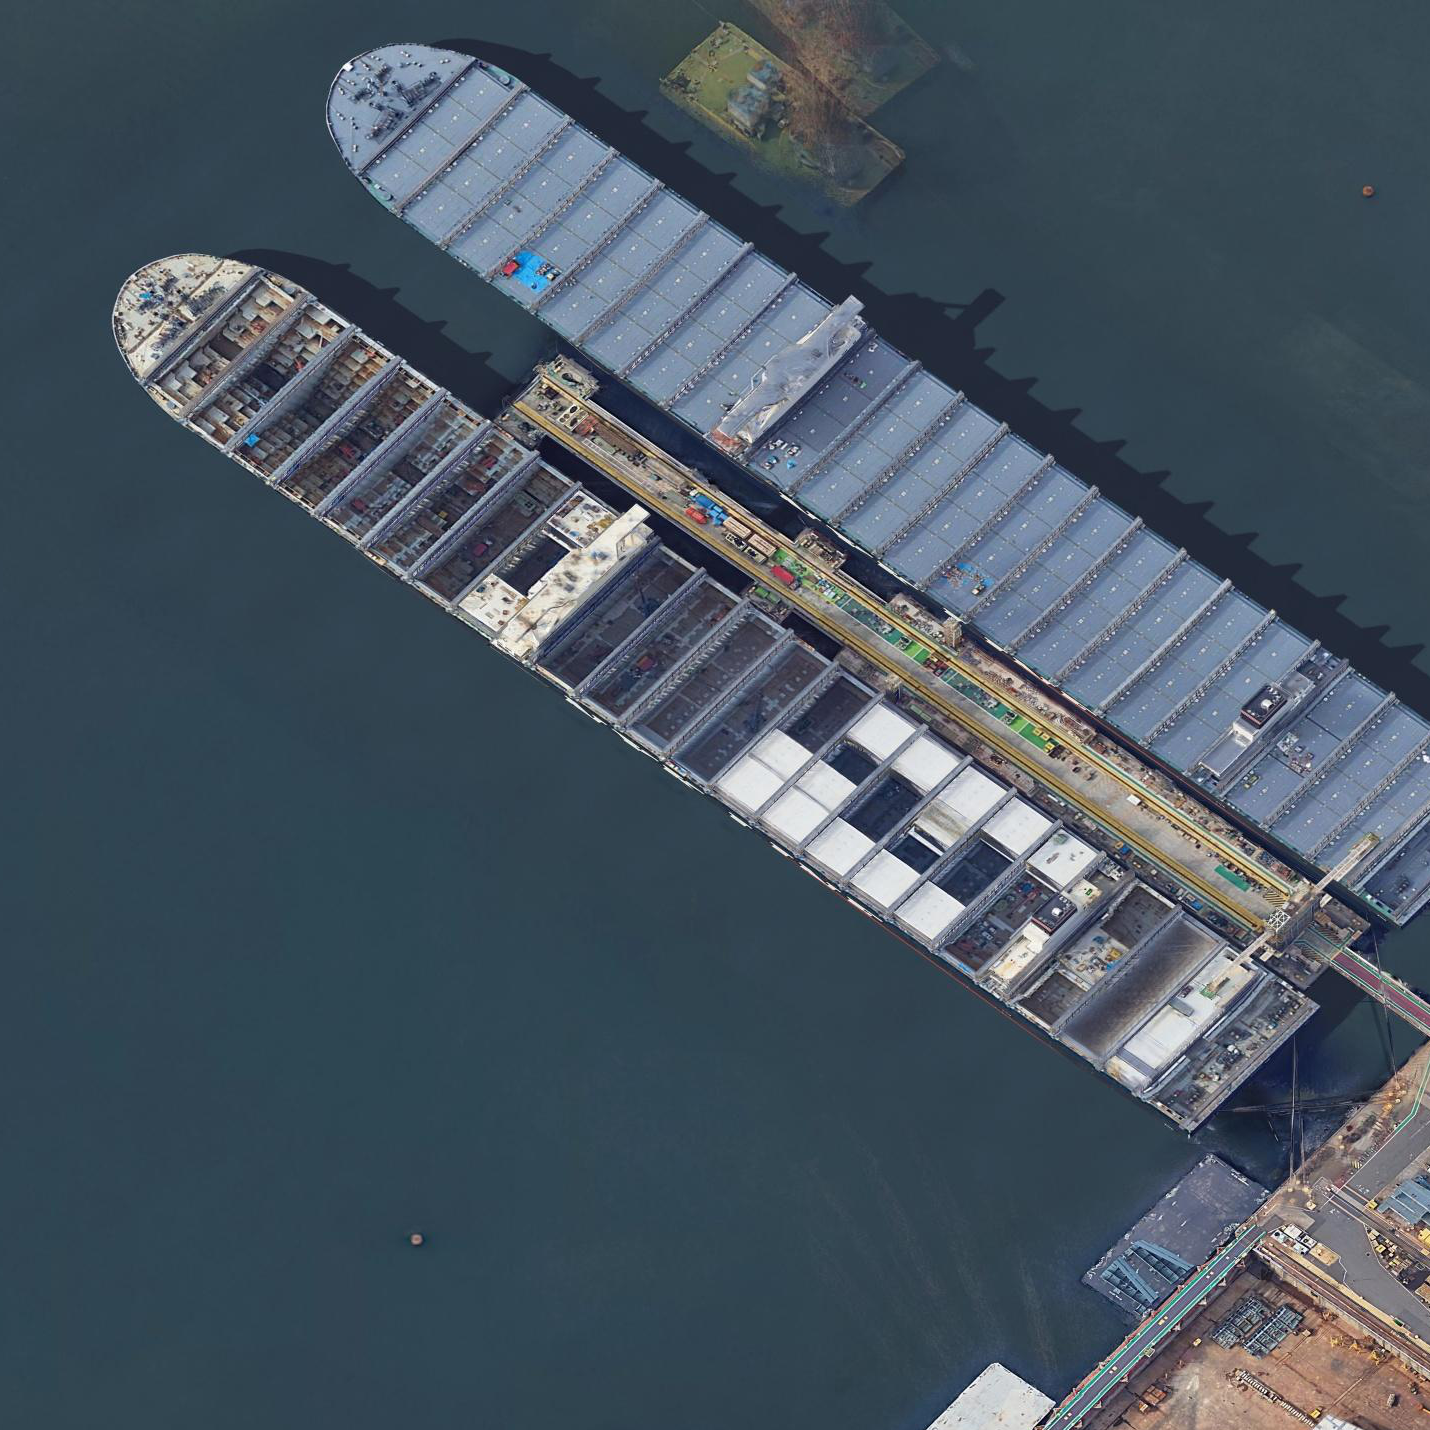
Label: Cargo_ship